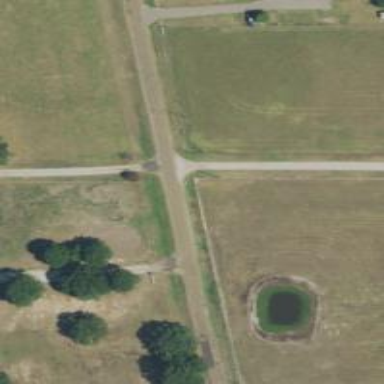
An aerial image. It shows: Driveway leading to service road.